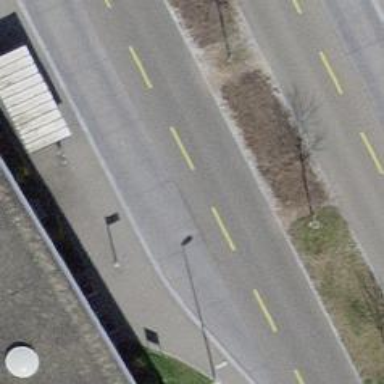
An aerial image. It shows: Bus stop with shelter for public transport.